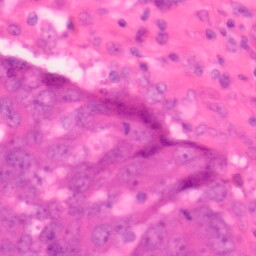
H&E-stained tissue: Colon